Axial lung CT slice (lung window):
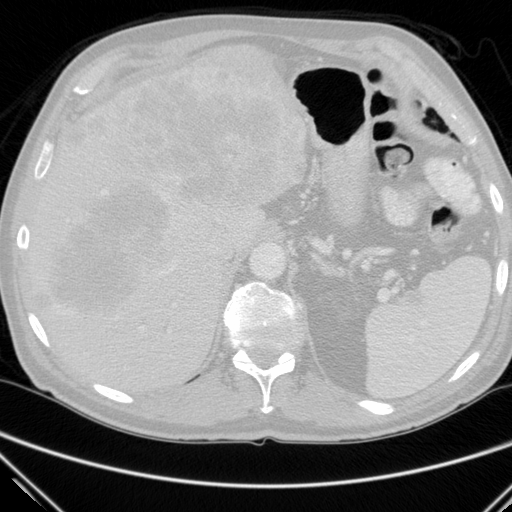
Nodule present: no